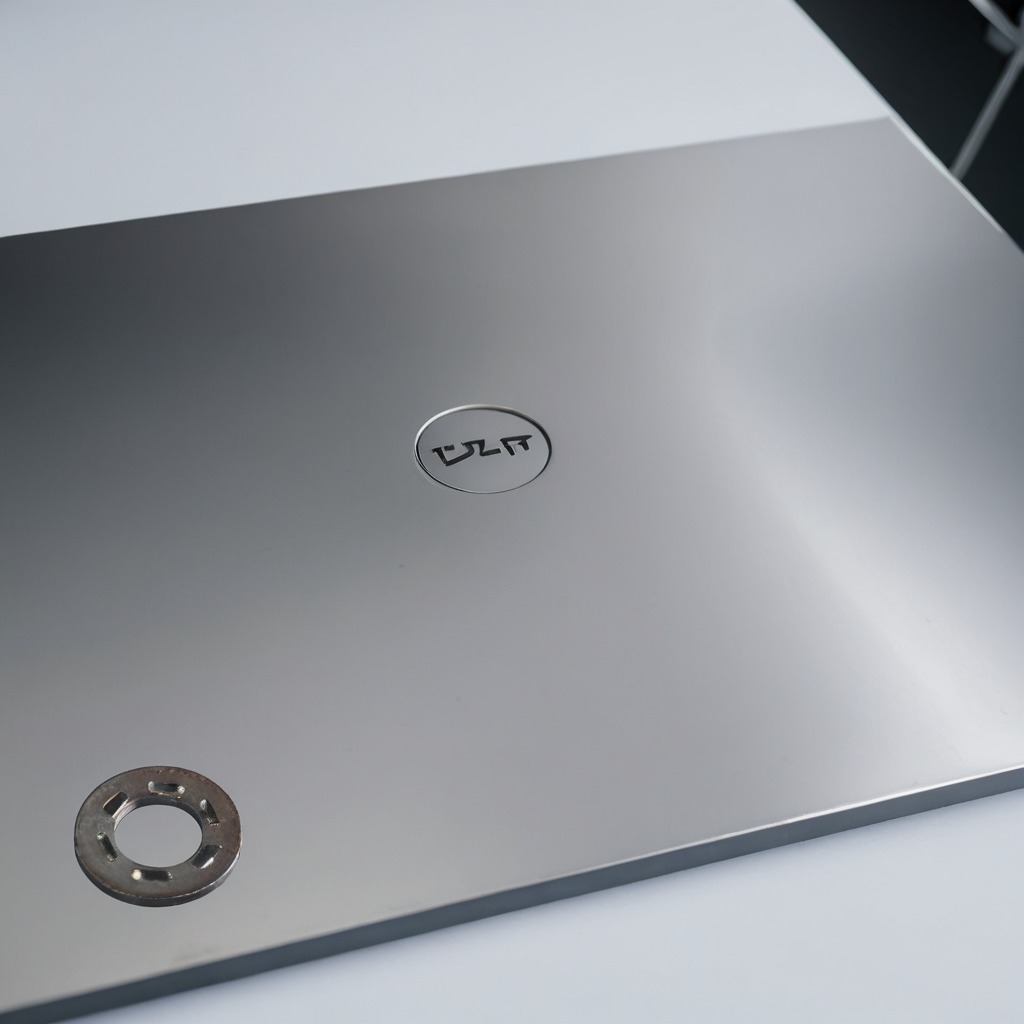
A flat metal washer is lying on the stainless steel table.